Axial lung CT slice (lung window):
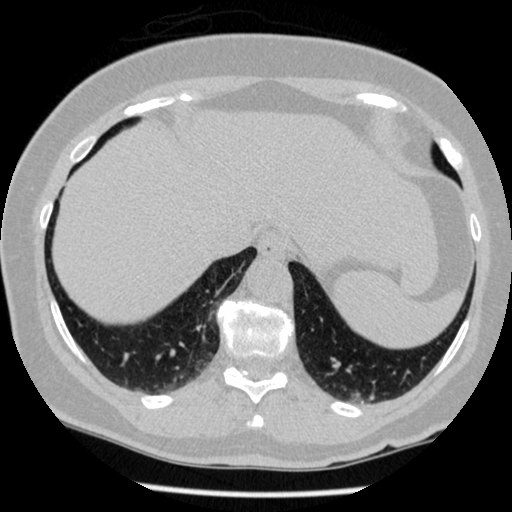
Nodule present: no